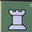
Piece: wR